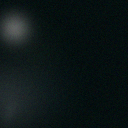
Screen state: off